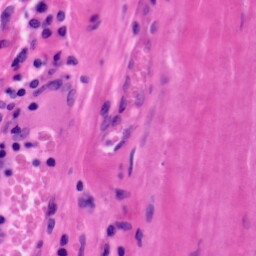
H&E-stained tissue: Tonsil